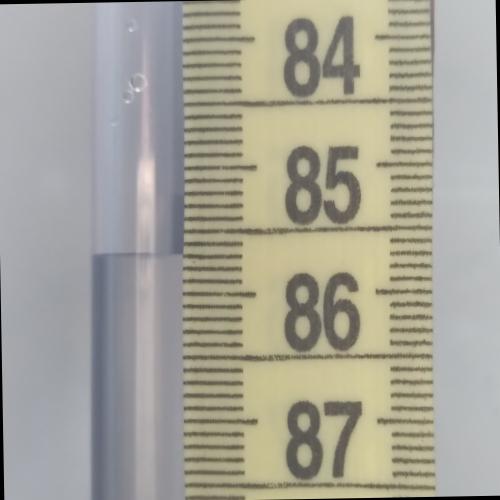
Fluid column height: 85.7 cm